Field crop: maize
Growth stage: 2
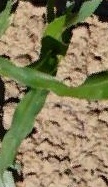
Species: maize